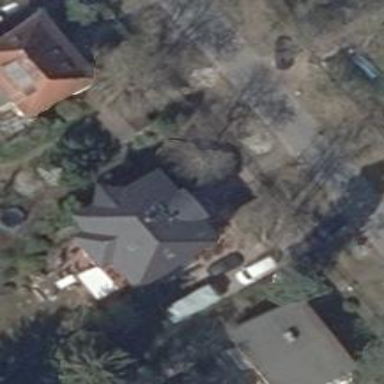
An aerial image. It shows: Detached building with hipped roof.